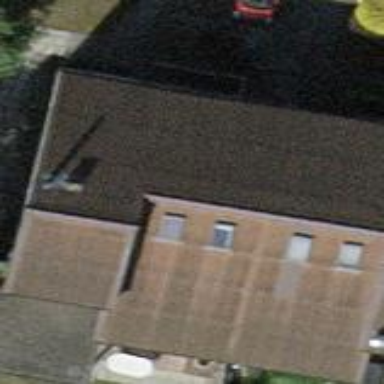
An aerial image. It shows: Terrace building.